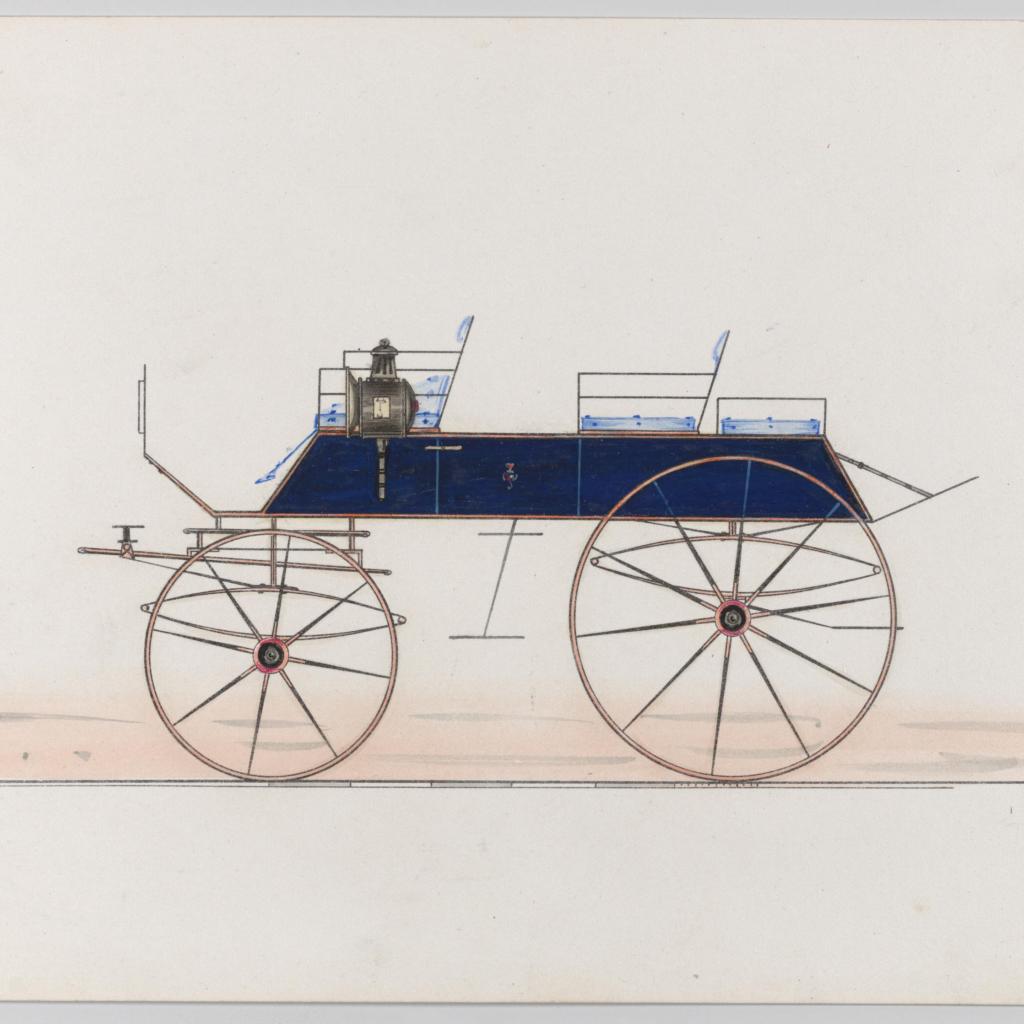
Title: Design for Platform Wagon (unnumbered)
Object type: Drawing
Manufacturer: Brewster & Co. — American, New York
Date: ca. 1870
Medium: Pen and black ink, watercolor and gouache with gum arabic
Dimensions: sheet: 6 1/16 x 8 9/16 in. (15.4 x 21.7 cm)
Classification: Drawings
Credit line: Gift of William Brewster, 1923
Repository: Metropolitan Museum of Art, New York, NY